Aerial crown-view tile of a tropical tree (Barro Colorado Island, Panama), acquired 20250414:
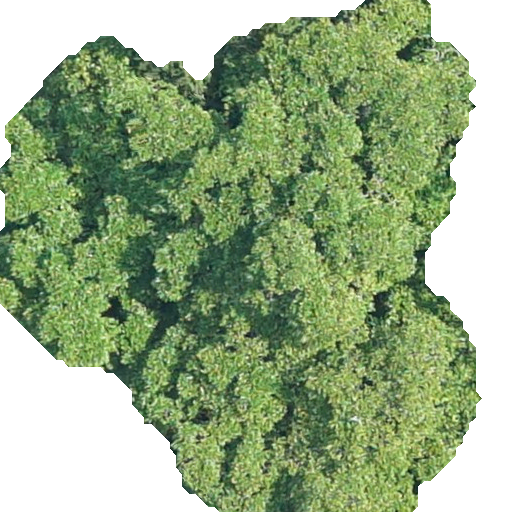
Species: Ficus obtusifolia
GBIF accepted scientific name: Ficus obtusifolia
Crown area: 279.893 m²